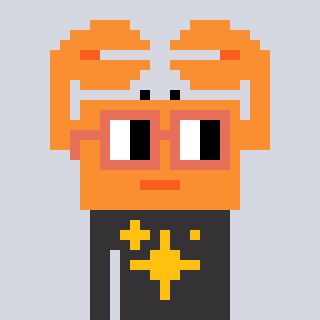
a pixel art character with square orange glasses, a crab-shaped head and a grayscale-colored body on a cool background